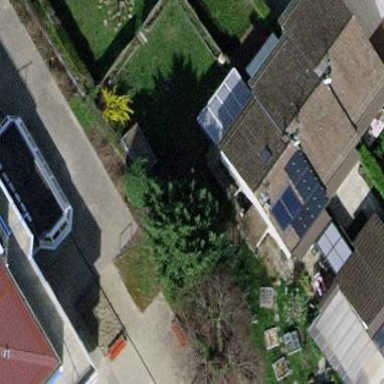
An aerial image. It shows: Garden surrounded by fence.